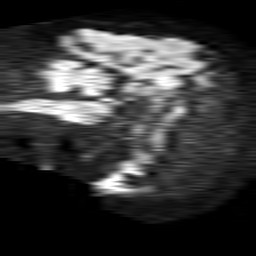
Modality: TRACE
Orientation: sagittal
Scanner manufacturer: philips
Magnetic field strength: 1.5 T
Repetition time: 4.6 s
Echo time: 0.08631 s